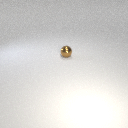
small brown metal sphere